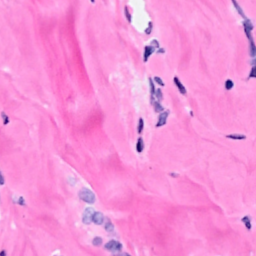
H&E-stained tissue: Breast